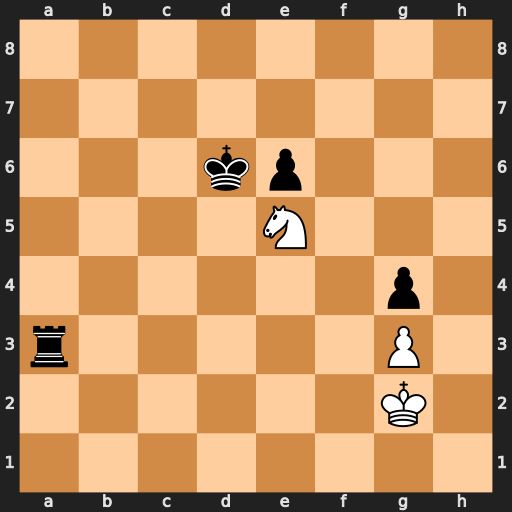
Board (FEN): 8/8/3kp3/4N3/6p1/r5P1/6K1/8
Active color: w
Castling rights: -
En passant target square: -
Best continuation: Nc4+ Kc5 Nxa3